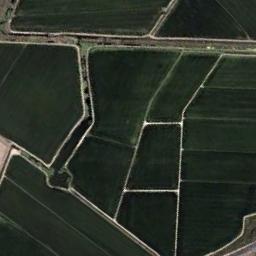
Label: rectangular_farmland